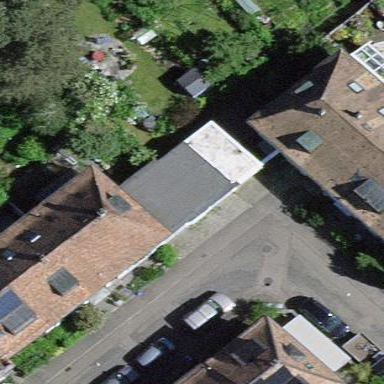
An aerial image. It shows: Terrace building.